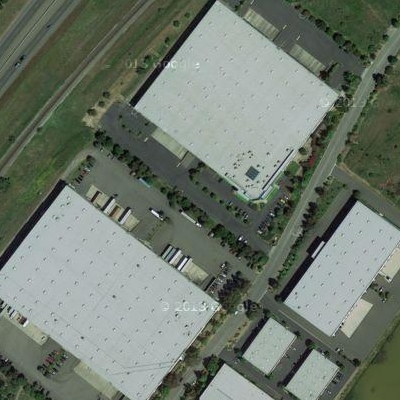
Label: cIndustry